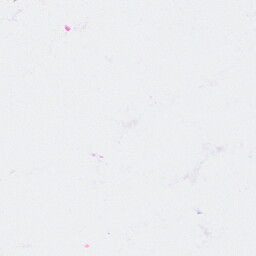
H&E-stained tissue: Breast